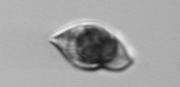
Label: Amphidinium